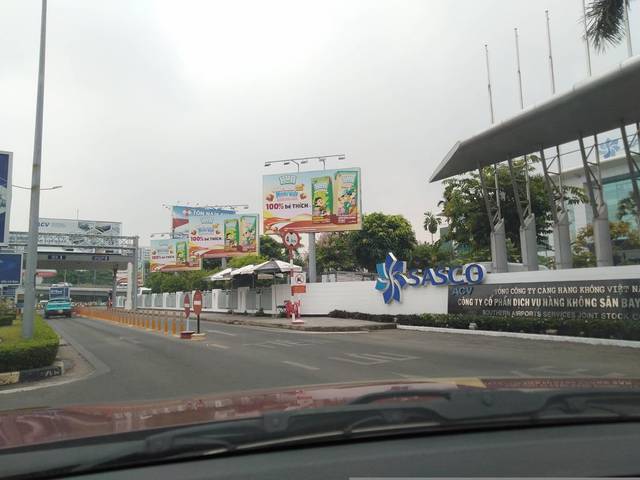
Region: Vietnam
Coordinates: 10.812, 106.664